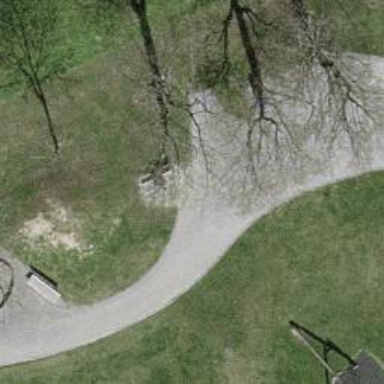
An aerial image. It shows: Footway with fine gravel surface.